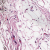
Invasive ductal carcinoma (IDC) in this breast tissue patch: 0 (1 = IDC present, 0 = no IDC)